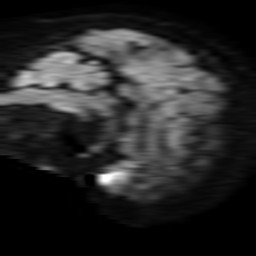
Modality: TRACE
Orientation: sagittal
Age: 53
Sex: male
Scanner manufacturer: philips
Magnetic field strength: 1.5 T
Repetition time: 3.403 s
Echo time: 0.06922 s